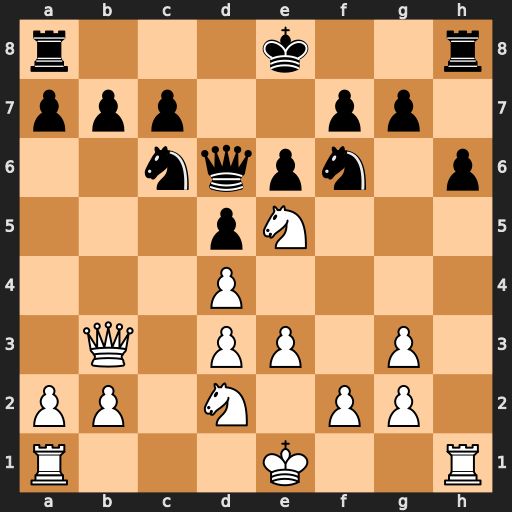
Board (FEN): r3k2r/ppp2pp1/2nqpn1p/3pN3/3P4/1Q1PP1P1/PP1N1PP1/R3K2R
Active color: w
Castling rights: KQkq
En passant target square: -
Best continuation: Qxb7 Rb8 Qxc6+ Qxc6 Nxc6